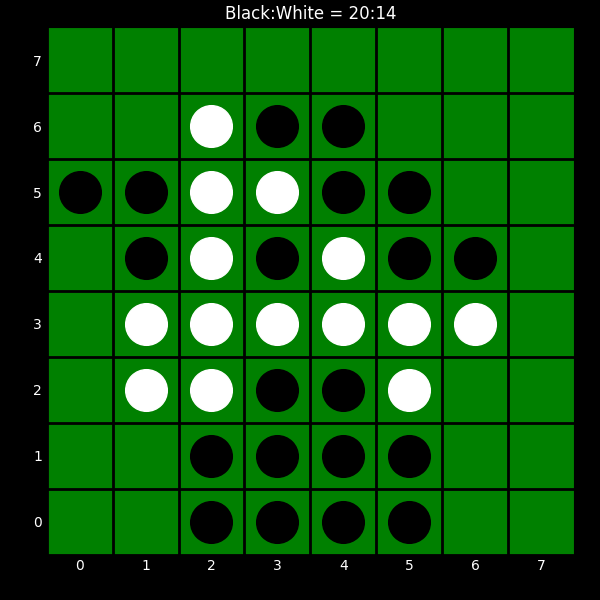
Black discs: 20
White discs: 14